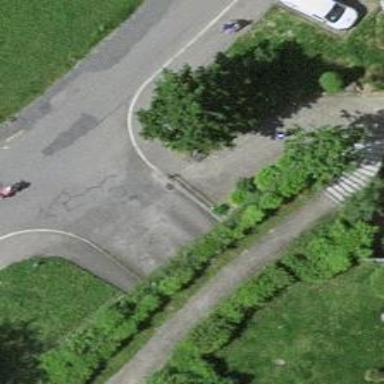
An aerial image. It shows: Parking entrance.